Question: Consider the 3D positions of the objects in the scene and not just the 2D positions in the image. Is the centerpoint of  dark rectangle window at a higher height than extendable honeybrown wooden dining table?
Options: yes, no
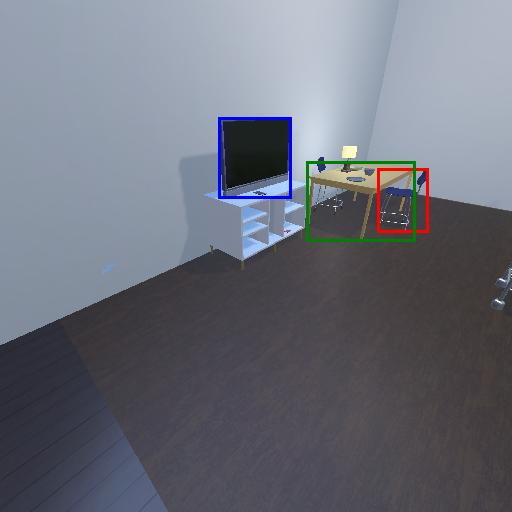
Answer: yes